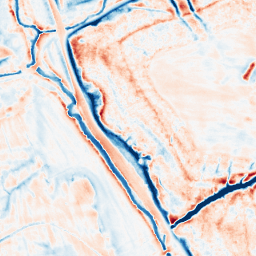
Category: edge_preserving
Decomposition family: anisotropic_diffusion
Decomposition parameters: iterations: 50
kappa: 30
gamma: 0.2
Upsampling method: bilinear
Upsampling parameters: scale: 8
Upsampling scale: 8